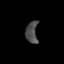
Tissue: lung
Cell type: T cells
Senescence score: 0.2401
Nuclear area (px): 257
Mean DAPI intensity: 74.996